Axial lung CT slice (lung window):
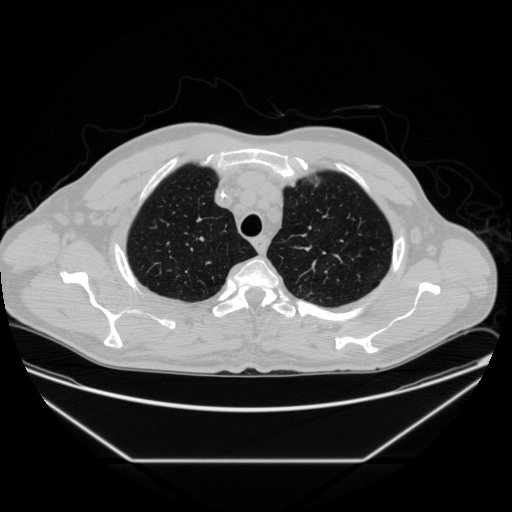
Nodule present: no